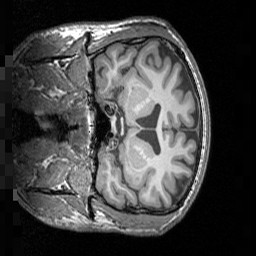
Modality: T1w
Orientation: coronal
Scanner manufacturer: siemens
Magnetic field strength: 3 T
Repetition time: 1.5 s
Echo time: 0.00291 s